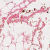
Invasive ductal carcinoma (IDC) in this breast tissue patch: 0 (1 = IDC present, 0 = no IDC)